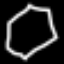
Label: octagon